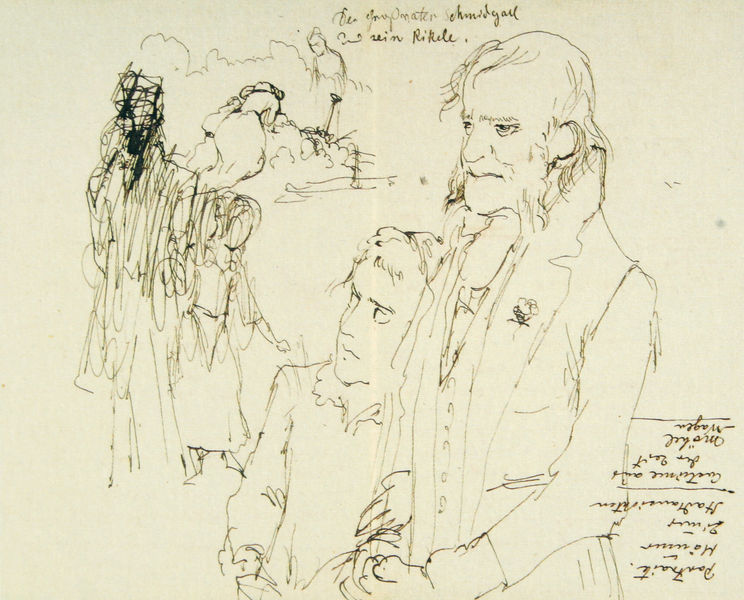
Titel: Der Grossvater Schmidgall und sein Rikele
Künstler: Gabriel von Max
Standort: München
Institution: Monacensia, Literaturarchiv und Bibliothek
Schlagwörter: feder, hand, kopf, mann, weiß, wolken, frauen, gelb, menschen, mädchen, blume, frau, grau, haar, hintergrund, kleid, kleider, mund, männer, nase, ohr, schwarz, skizze, zeichnung, blick, blüte, beige, rock, alt, anzug, bart, gesichter, jacke, arm, augen, gesicht, kragen, mensch, bildnis, portrait, signatur, haare, mantel, kind, paar, personen, tochter, vater, blatt, knopf, ohren, kinder, schnell, schrift, papier, umrisse, alter mann, studie, übung, grafik, klein, linien, angst, frack, karikatur, knopfloch, junge, knöpfe, sein, gehrock, revers, sakko, weste, dünn, striche, tusche, alter, greis, knabe, unterschrift, schwarzweiss, titel, illustration, karrikatur, text, konturen, schriften, backenbart, bleistift, spiegelverkehrt, entwurf, nelke, tinte, kotletten, priester, postkarte, kladde, opa, sohn, handschrift, beschreibung, korrespondenz, grossvater, notizen, sketch, kritzelei, personnen, durchgestrichen, gekrizzel, vokuhila, stirche, ann, kritzeln, 19. jahrhundert, drawing, fokuhila, rikele, figures, haare nase porträt, frau revers, riekelein, rieke, riekele, ink, couple